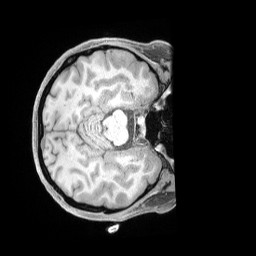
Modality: T1w
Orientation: axial
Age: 36
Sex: female
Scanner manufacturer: siemens
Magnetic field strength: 3 T
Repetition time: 2 s
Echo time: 0.00211 s